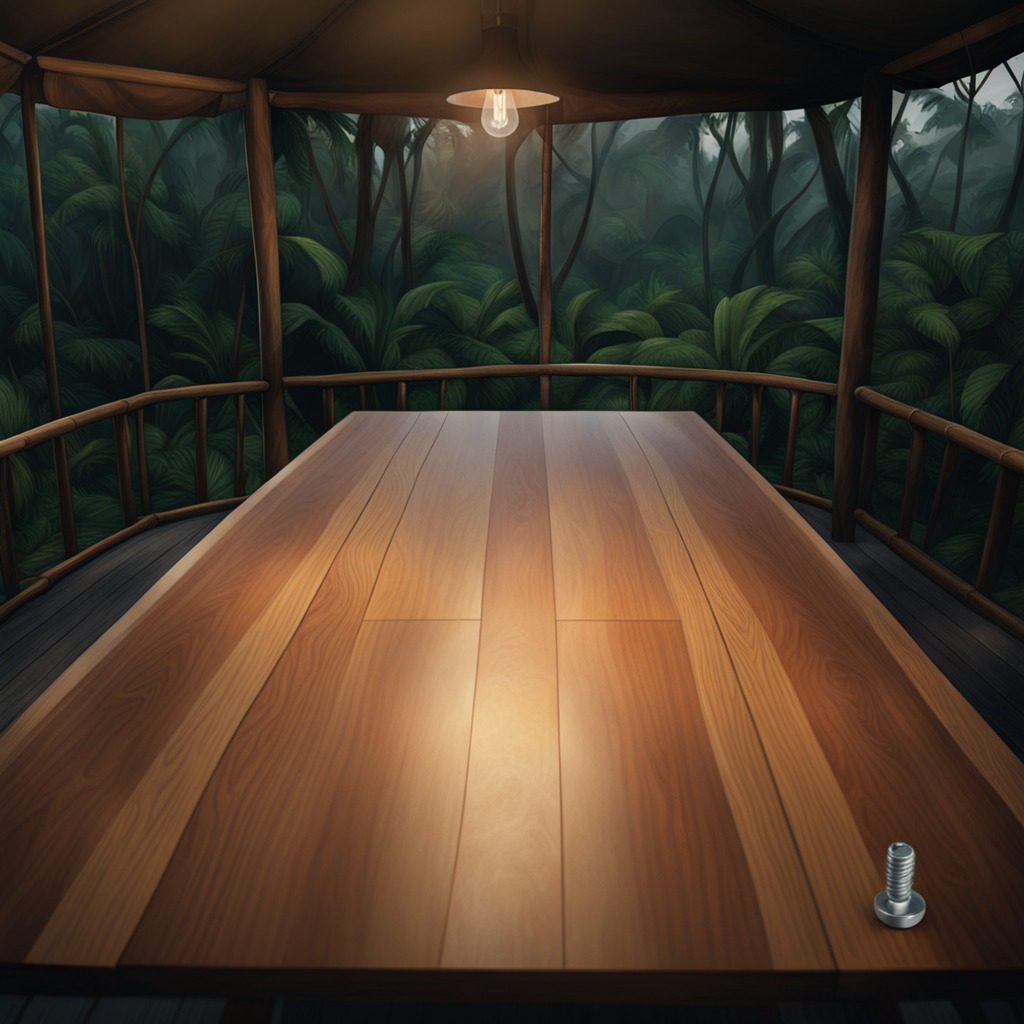
A metal screw lies on a wooden table inside a jungle field workshop tent at night.